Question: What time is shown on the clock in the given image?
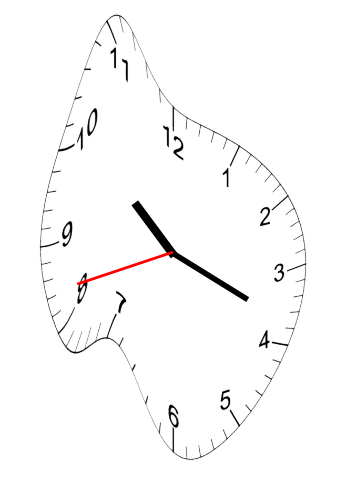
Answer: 10:18:42